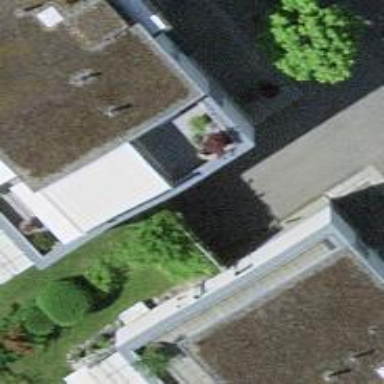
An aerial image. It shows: Parking entrance.